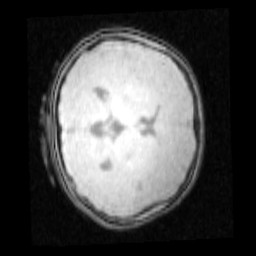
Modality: PDw
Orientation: axial
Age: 18
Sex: female
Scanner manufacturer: siemens
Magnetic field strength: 3 T
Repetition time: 0.25 s
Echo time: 0.00103 s